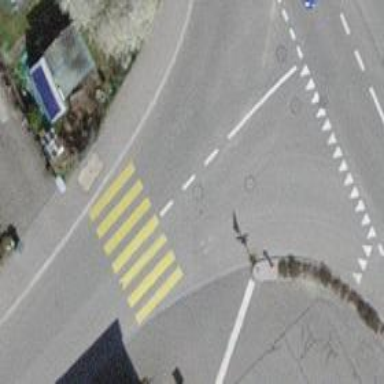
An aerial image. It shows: Uncontrolled zebra crossing with yellow markings.